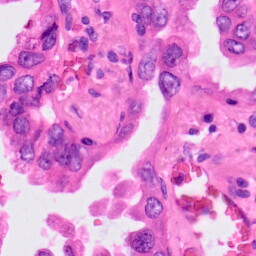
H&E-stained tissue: Lung